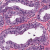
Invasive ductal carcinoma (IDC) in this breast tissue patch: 0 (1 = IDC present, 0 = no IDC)